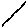
Label: line